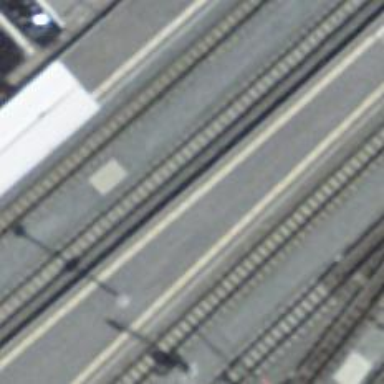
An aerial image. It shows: Close-up of railway platform edge.